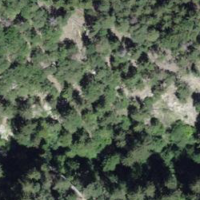
EUNIS habitat code: 44
Species observed at this site:
Saxifraga cuneifolia